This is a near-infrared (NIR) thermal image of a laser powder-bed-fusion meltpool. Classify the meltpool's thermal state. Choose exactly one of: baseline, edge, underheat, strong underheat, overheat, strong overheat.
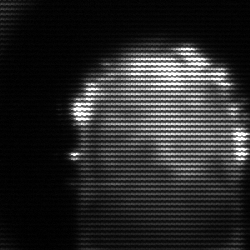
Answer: baseline